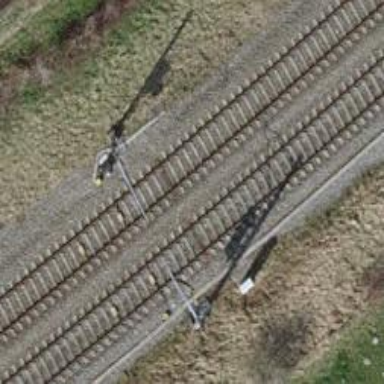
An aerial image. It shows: Railway signal.